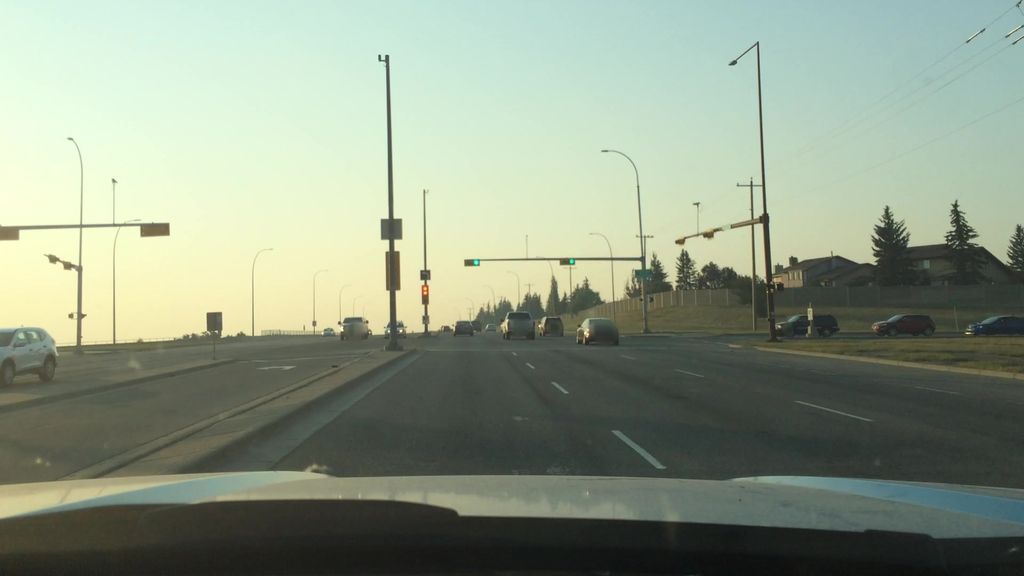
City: calgary